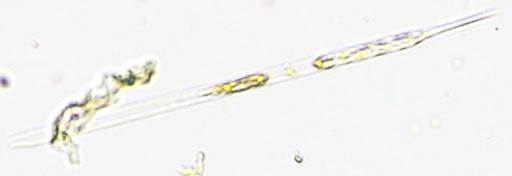
Label: Rhizosolenia